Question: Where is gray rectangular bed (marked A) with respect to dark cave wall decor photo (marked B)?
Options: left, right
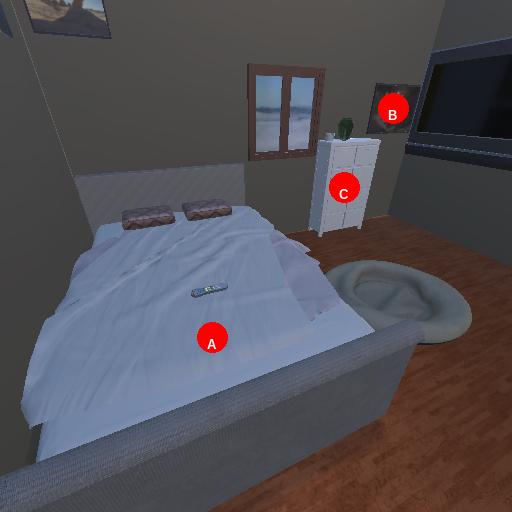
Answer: left